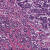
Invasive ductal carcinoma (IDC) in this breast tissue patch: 1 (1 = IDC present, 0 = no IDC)